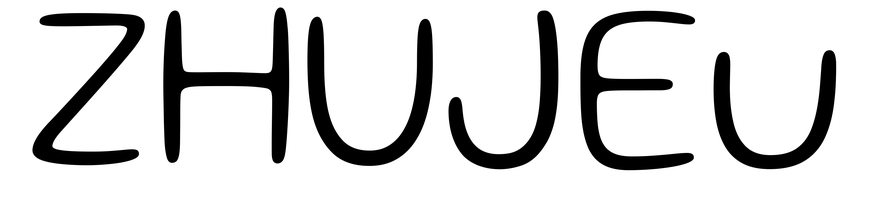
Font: Gluten_ExtraLight